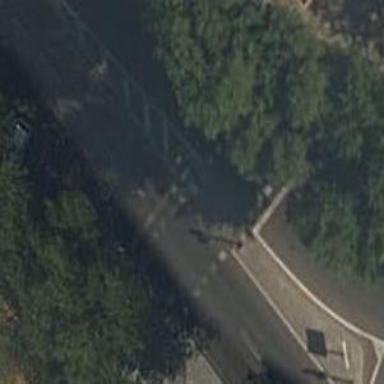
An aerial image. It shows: Road with traffic signals at crossing.